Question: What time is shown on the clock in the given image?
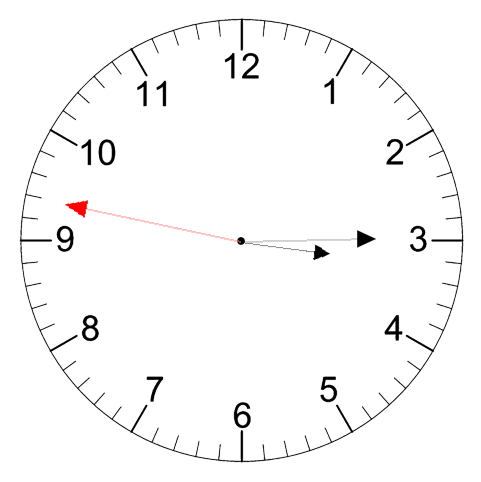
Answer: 03:14:47